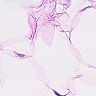
Metastatic tissue present: no